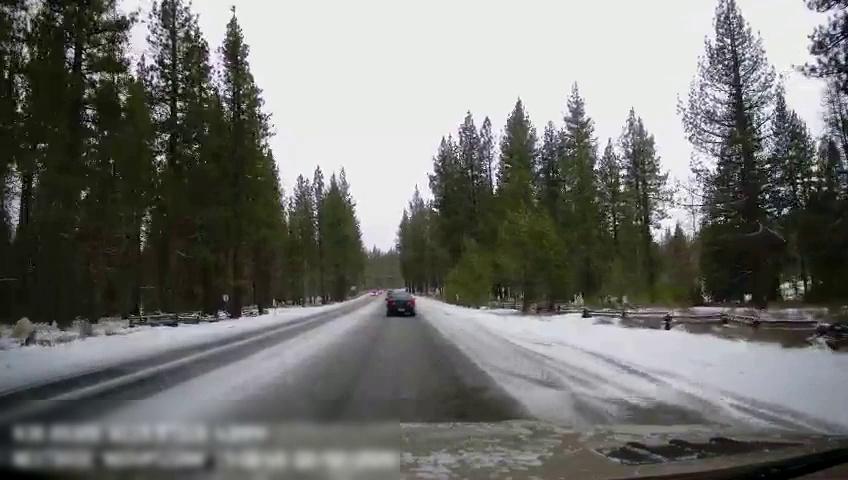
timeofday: Day
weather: Snowy
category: Drivable Space
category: Vehicles | Car
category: Lanes | Current Lane